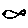
Label: fish